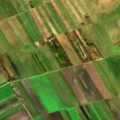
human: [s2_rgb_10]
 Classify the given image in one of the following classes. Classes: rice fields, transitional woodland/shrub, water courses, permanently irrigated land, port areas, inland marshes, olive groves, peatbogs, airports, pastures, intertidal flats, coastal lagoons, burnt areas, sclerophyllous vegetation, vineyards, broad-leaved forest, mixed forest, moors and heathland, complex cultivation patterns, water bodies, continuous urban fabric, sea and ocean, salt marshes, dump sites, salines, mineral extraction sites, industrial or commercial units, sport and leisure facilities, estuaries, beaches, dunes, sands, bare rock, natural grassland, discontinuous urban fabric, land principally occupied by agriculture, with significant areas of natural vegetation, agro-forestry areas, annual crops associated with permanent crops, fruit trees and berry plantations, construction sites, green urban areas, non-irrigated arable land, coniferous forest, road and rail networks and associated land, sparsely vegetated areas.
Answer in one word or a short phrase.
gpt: non-irrigated arable land, complex cultivation patterns